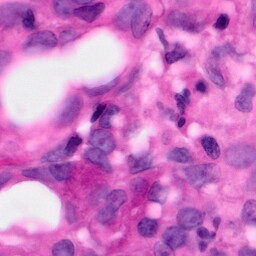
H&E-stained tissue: Pancreatic